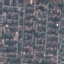
Land use / land cover class: Residential